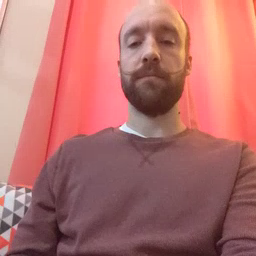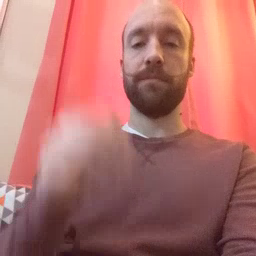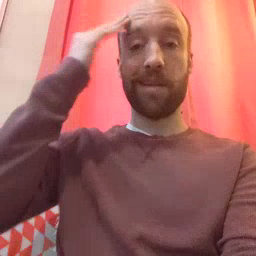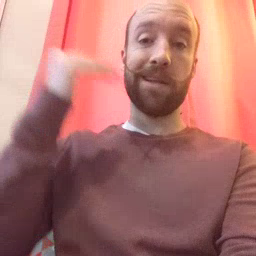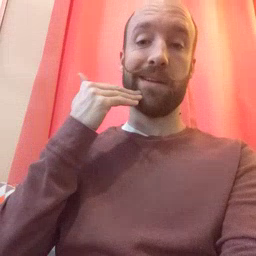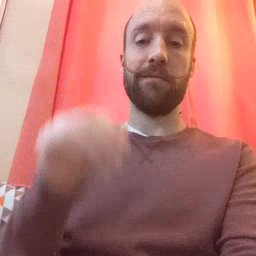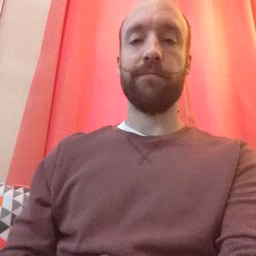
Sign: head